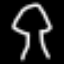
Label: mushroom